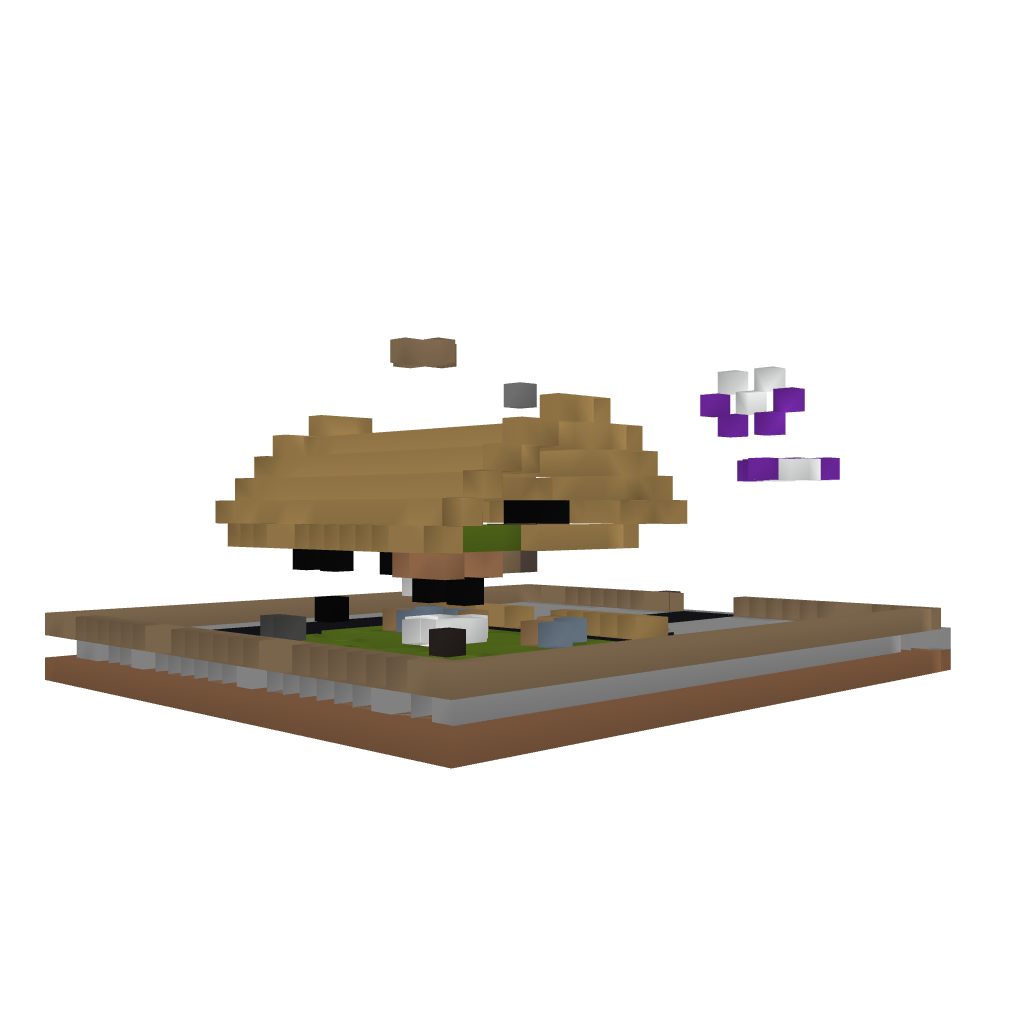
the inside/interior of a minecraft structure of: The Krusty Krab